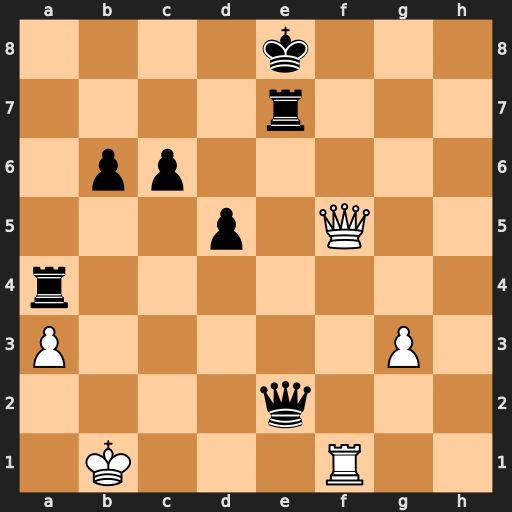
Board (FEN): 4k3/4r3/1pp5/3p1Q2/r7/P5P1/4q3/1K3R2
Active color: w
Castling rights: -
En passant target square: -
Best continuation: Qc8#